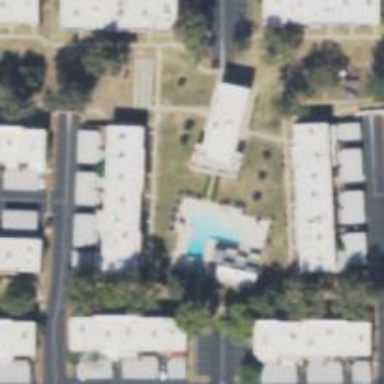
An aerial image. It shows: Swimming pool located in leisure land.